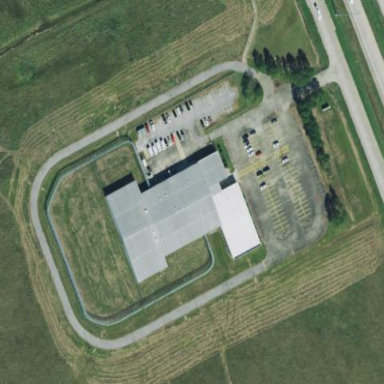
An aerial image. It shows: Prison.